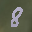
Label: 8